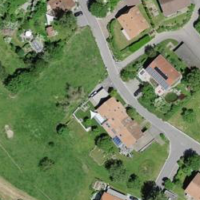
EUNIS habitat code: 55
Species observed at this site:
Lapsana communis
Cotinus coggygria